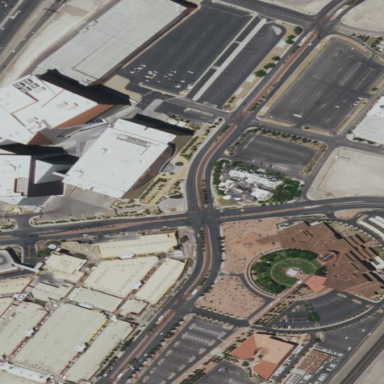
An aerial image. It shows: Conference center within retail area.